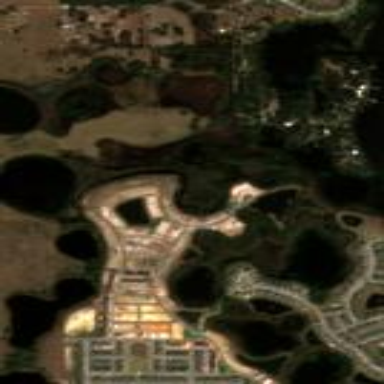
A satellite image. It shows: Leisure park that features natural wetland.